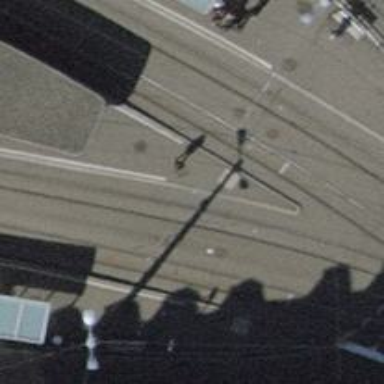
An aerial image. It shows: Tram stop for public transport.